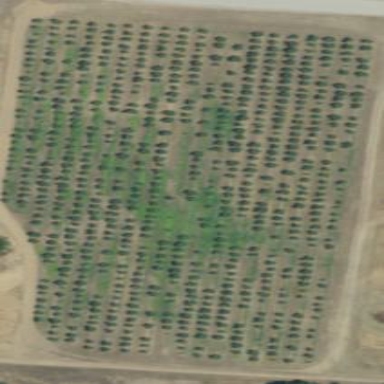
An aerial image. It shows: Orchard.